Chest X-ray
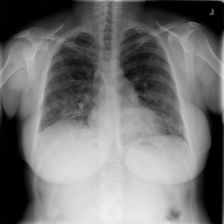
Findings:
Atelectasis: negative
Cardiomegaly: negative
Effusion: negative
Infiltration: negative
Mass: negative
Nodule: negative
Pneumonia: negative
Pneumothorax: negative
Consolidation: negative
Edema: negative
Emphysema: negative
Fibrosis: negative
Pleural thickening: negative
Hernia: negative